Question: I am trying to create my first streamgraph with D3.js. I am starting with a working example which incorporates a tooltip from code posted on-line, <URL>:

When I copy the 'index.html' and 'data.csv' files to my PC (Windows 7), I am able to see the streamgraph in a browser (Firefox). However, I get a JS warning, ""
What lines of code correspond to the Mutation Event? And how should I edit them to use a MutationObserver instead?
I am new to D3 and javascript. Although I found some discussion of mutation events and MutationObservers on-line, I didn't see any examples that were basic enough for me to understand and apply to my situation. I would appreciate any tips.
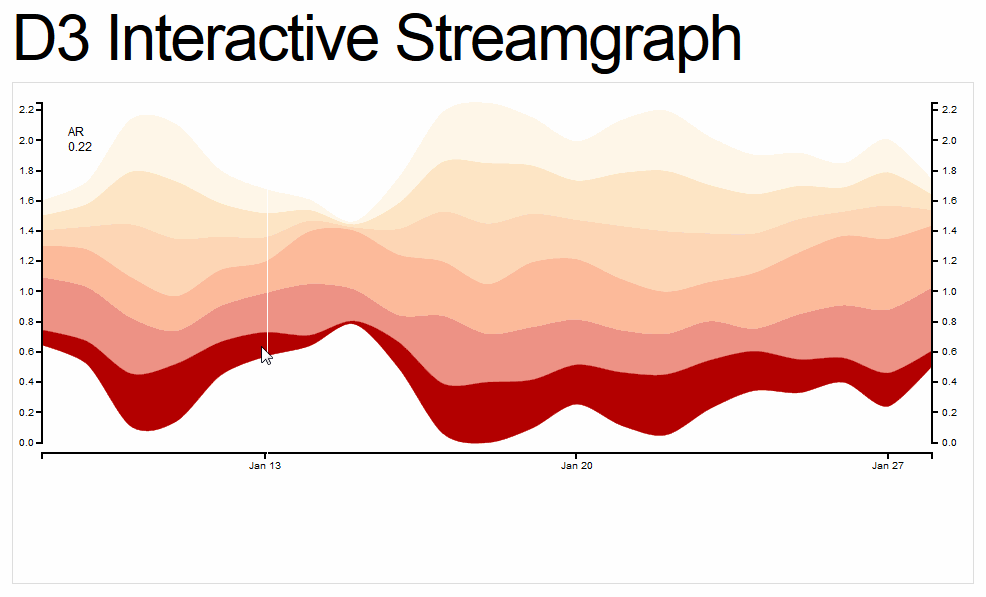
Answer: This is something that will need to be changed in the D3 source. As a user (and certainly as a beginner), you don't need to worry about this -- the warning is only relevant to the developers. Feel free to open an <URL> about this.